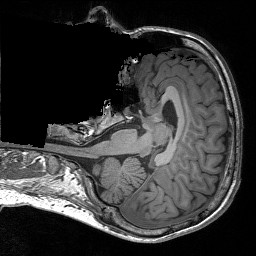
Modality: T1w
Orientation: axial